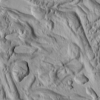
Label: not_dusty